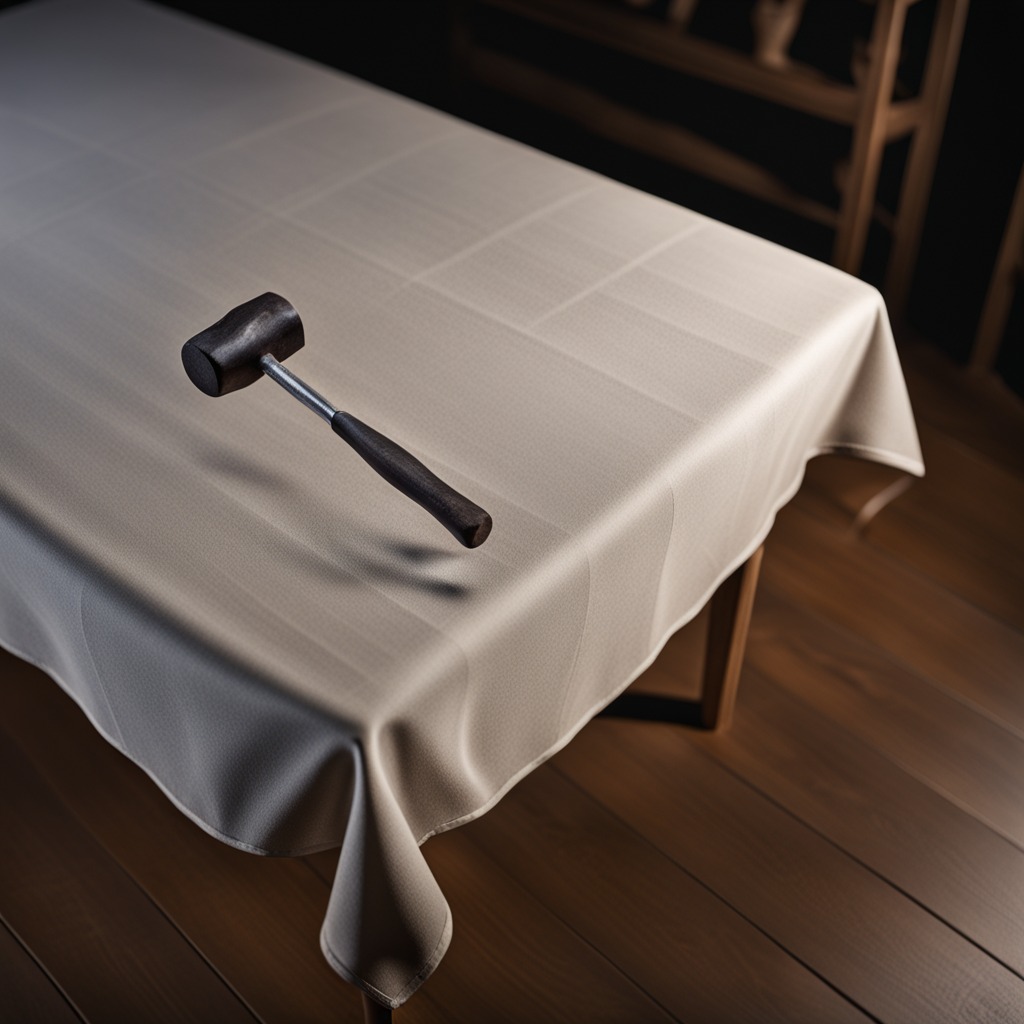
A hammer is lying on a wooden table.